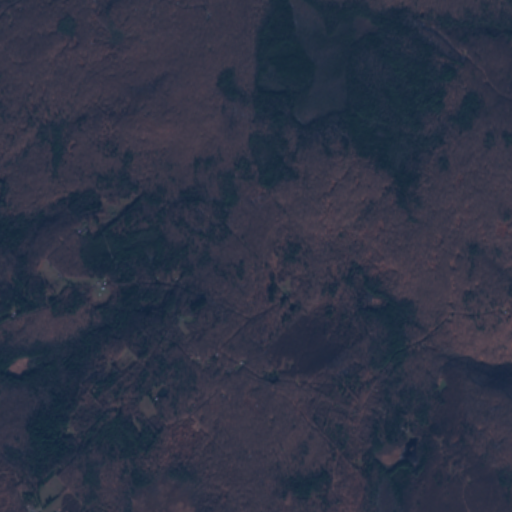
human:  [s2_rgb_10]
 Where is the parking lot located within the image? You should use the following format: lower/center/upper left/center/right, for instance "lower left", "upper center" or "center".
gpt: The parking lot is located in the upper right of the image.
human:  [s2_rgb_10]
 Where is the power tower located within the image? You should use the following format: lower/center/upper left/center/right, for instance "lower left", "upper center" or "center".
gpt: There is no power tower in the image.